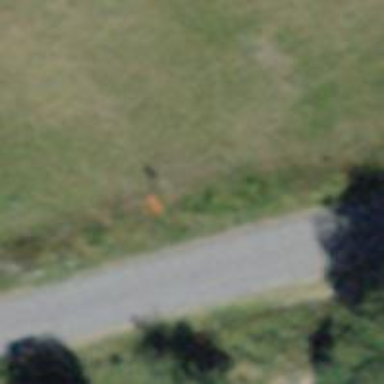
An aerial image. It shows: Pole supporting pipeline marker with roof cover.